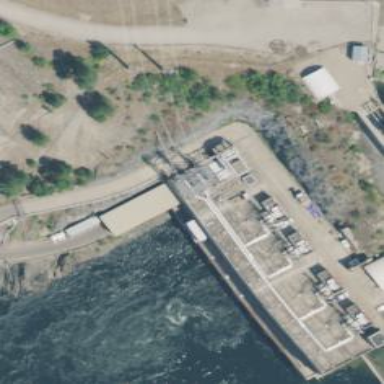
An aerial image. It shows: Generator for power supply.